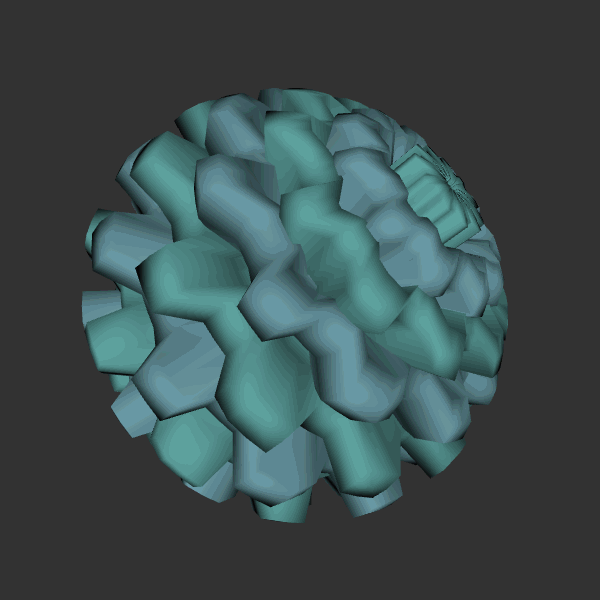
Background: dark